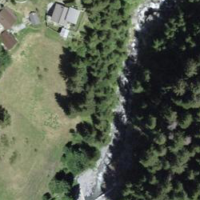
EUNIS habitat code: 43
Species observed at this site:
Populus tremula